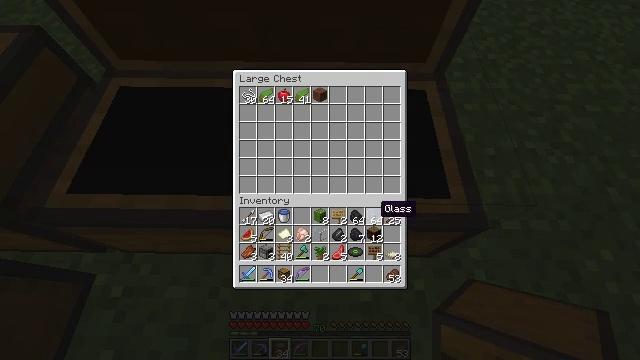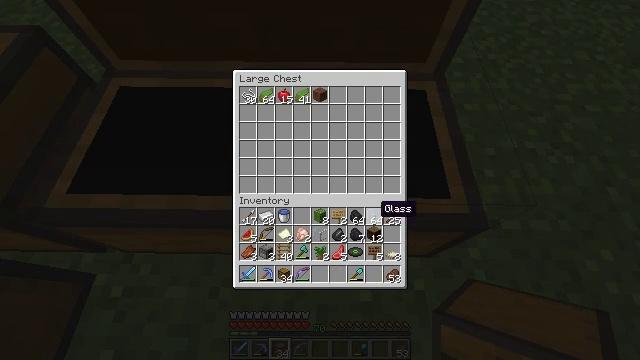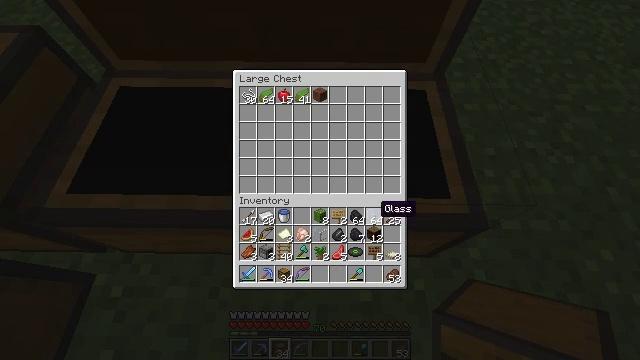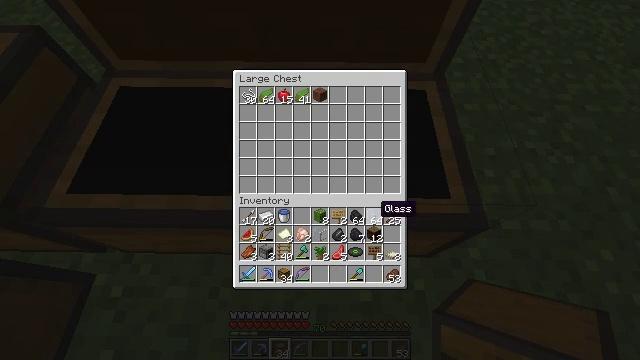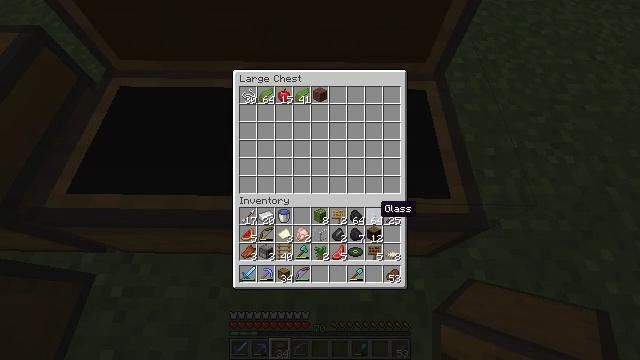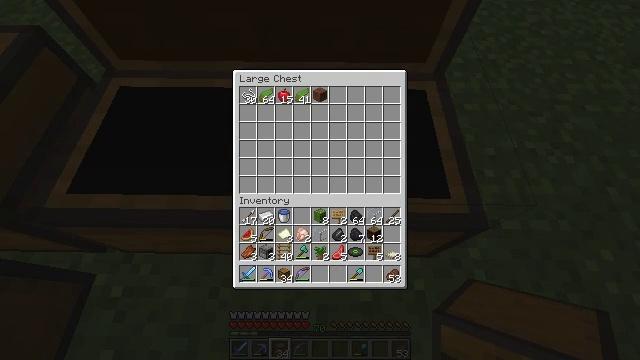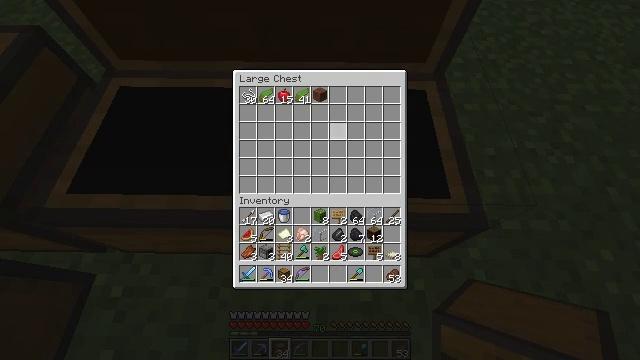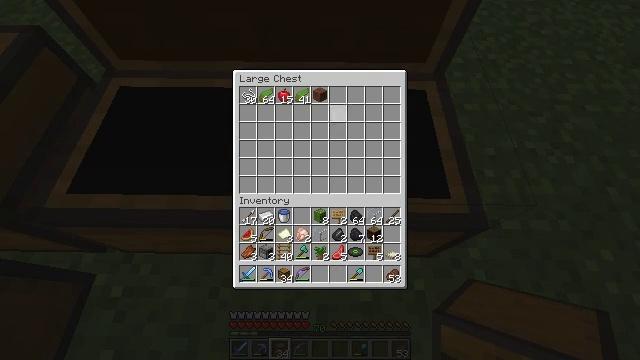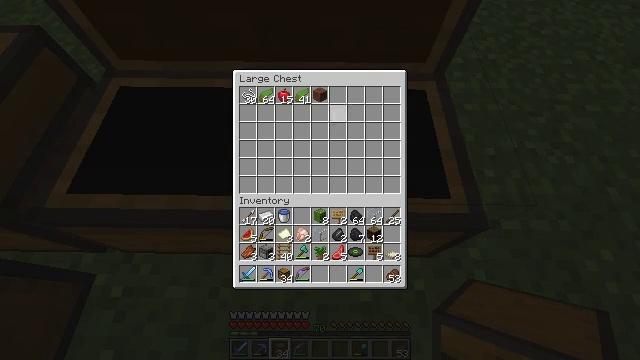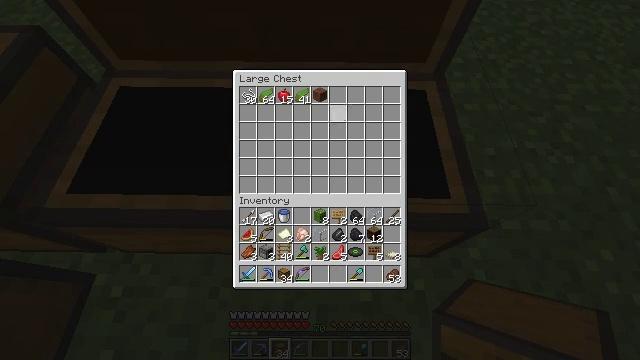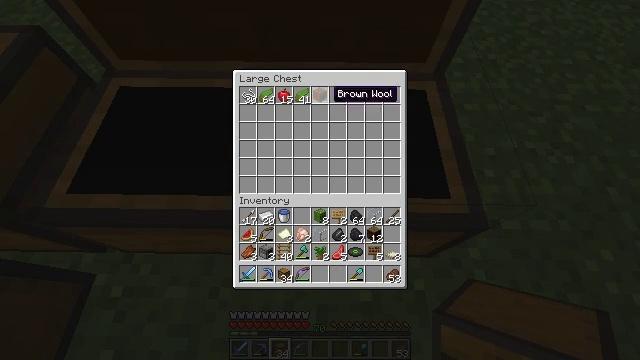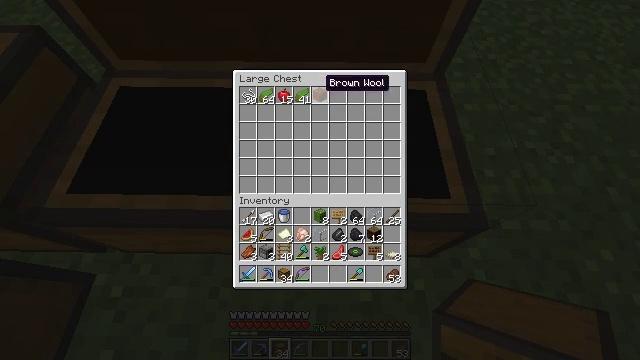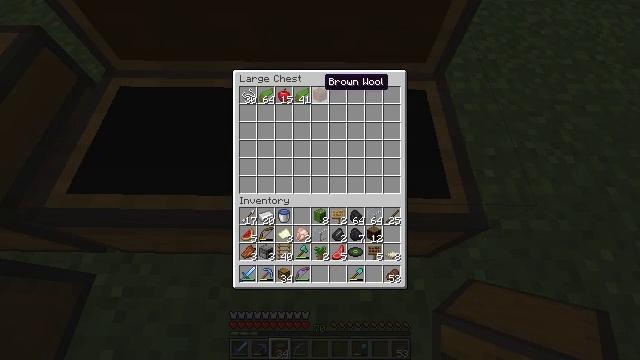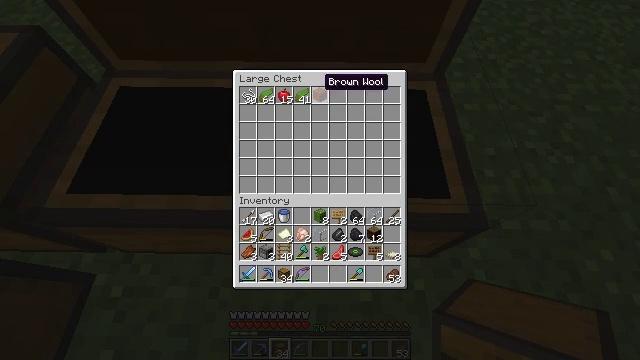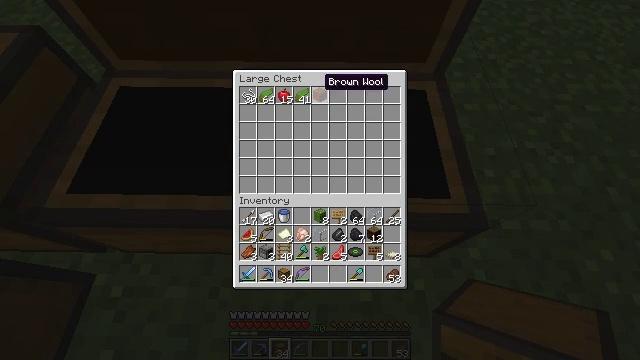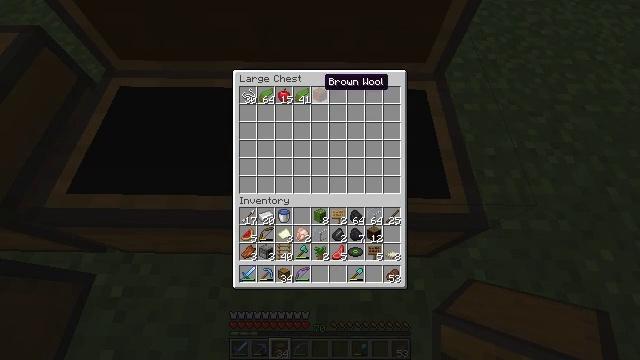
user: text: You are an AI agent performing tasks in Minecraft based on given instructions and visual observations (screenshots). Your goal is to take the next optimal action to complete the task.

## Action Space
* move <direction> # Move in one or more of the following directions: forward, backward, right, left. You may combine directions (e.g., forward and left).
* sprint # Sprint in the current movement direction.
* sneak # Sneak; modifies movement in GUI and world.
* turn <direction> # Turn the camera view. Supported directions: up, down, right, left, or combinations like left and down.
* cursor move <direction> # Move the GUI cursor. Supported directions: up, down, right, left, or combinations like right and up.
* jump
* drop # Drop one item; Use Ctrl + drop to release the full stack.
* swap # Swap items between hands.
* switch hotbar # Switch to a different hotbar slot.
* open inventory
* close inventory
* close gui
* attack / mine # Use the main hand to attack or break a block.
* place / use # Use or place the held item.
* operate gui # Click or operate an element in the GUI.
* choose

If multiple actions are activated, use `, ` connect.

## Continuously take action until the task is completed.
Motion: motion action
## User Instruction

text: Remove the furnace from its place.
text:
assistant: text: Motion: sneak
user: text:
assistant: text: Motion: sneak
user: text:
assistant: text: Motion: sneak
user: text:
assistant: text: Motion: sneak
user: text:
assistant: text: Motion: sneak, turn left and up
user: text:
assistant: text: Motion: sneak, turn left and up
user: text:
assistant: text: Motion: sneak, turn up
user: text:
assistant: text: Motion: sneak
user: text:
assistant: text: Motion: sneak
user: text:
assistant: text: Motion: sneak
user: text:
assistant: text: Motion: sneak, turn left and up
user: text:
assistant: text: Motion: sneak
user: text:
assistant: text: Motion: sneak
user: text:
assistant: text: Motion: sneak
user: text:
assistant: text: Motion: sneak
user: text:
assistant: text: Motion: sneak
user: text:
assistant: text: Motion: sneak
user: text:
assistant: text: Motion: sneak, turn right and down
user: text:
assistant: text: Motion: sneak, turn right and down
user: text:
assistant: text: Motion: sneak, turn down
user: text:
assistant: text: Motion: sneak
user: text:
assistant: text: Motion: sneak
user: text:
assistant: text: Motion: sneak
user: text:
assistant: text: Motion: sneak
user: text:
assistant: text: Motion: sneak
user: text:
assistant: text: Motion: sneak
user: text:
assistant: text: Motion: sneak
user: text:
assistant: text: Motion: sneak
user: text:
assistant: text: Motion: sneak
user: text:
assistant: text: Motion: sneak